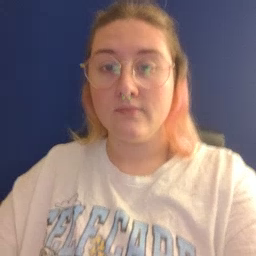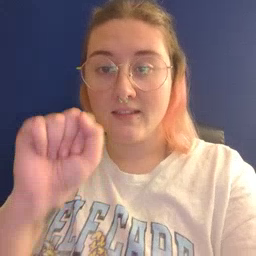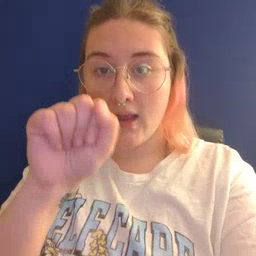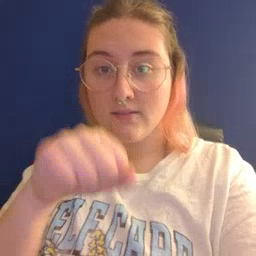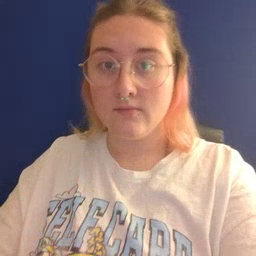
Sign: yes